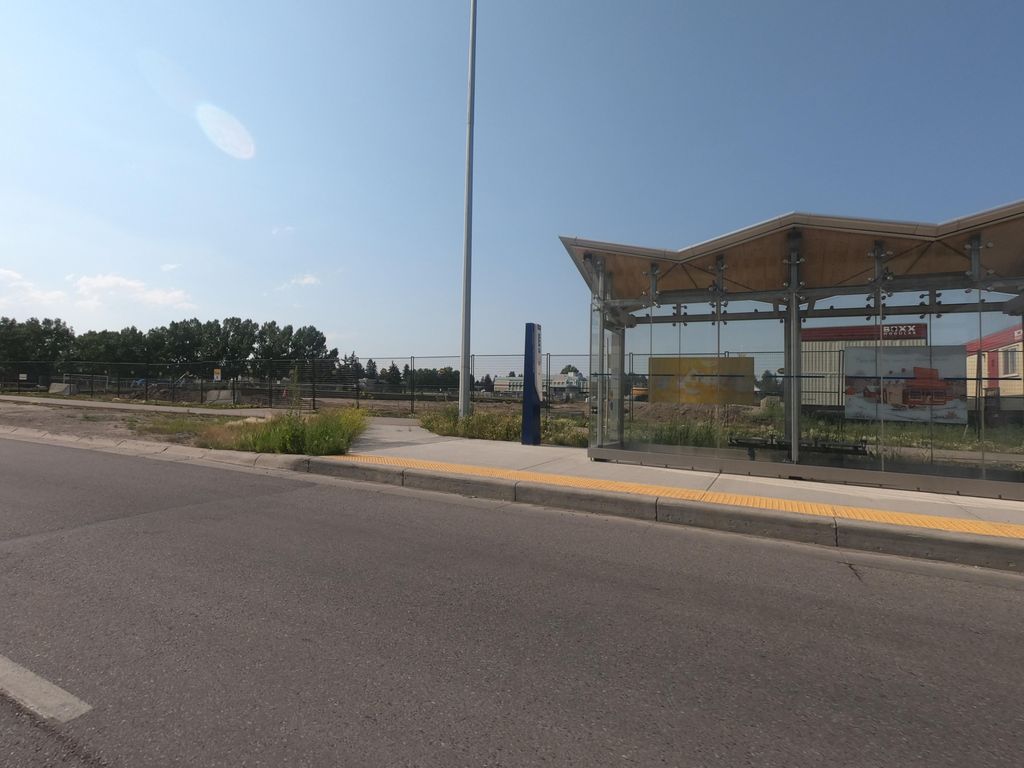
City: calgary